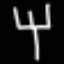
Label: fork